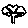
Label: tree